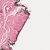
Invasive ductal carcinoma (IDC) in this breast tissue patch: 0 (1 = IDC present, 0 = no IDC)